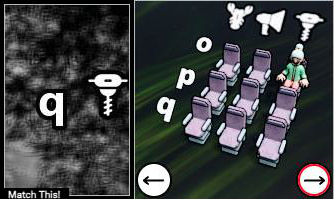
Task: seats
Answer: no